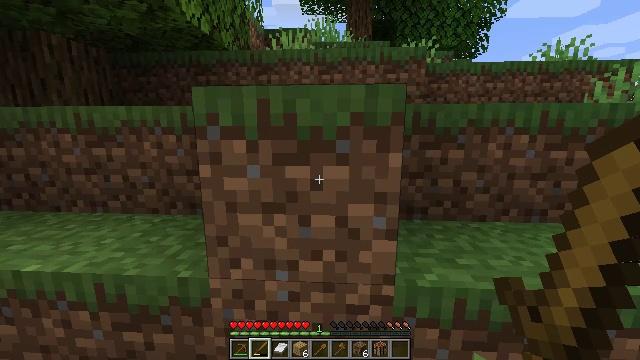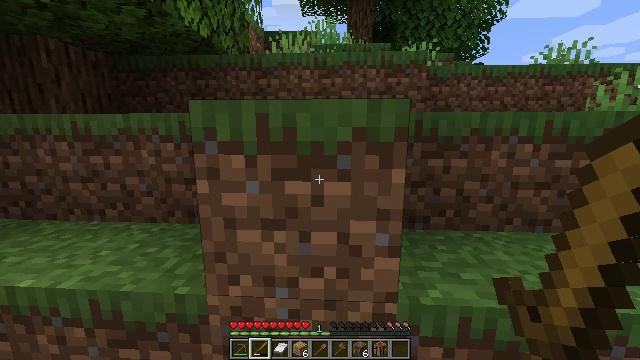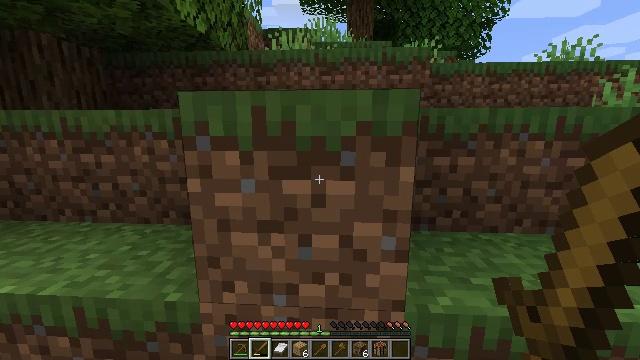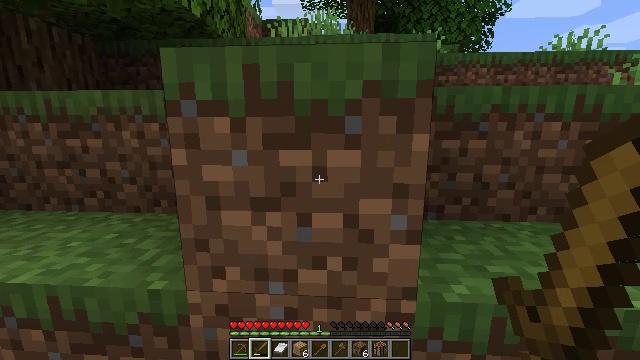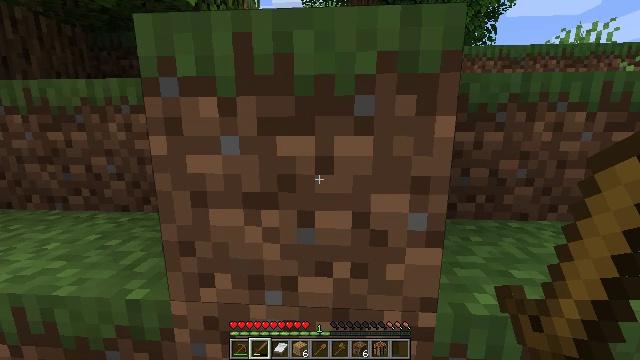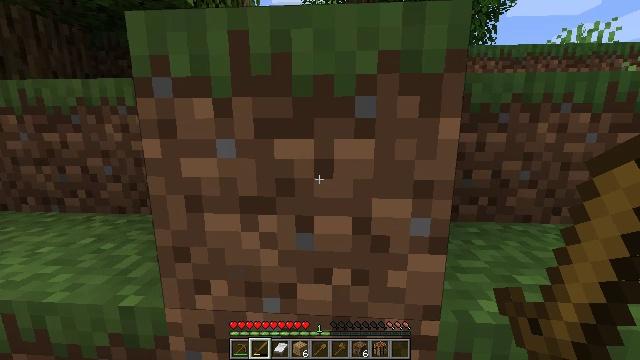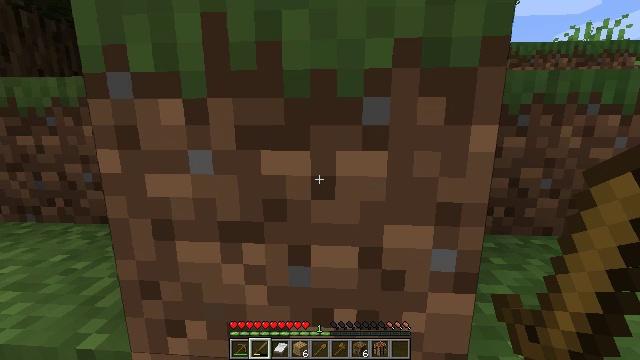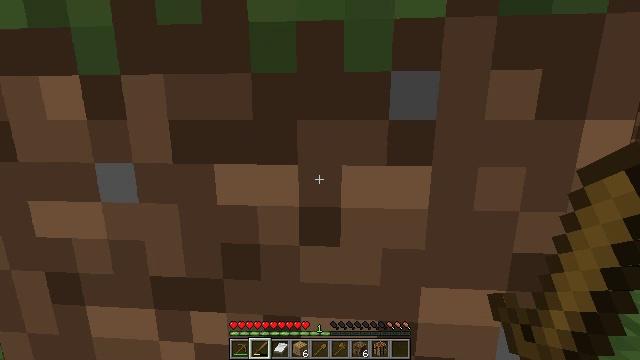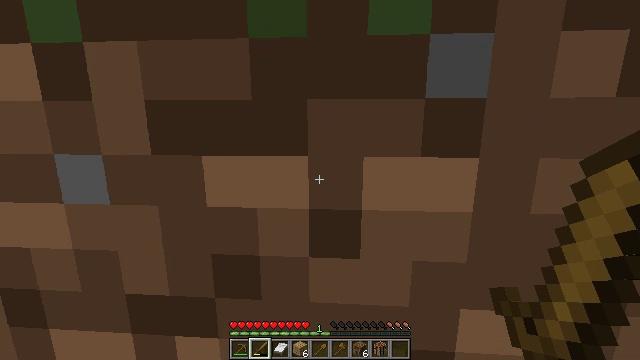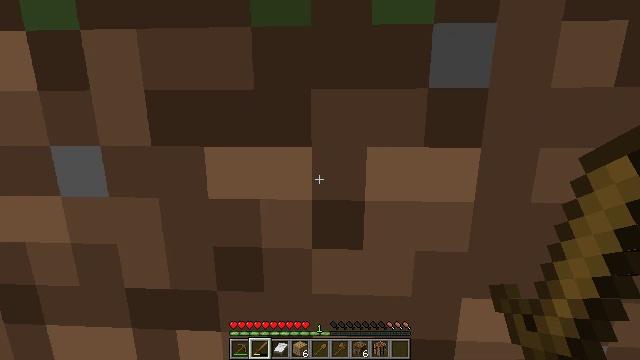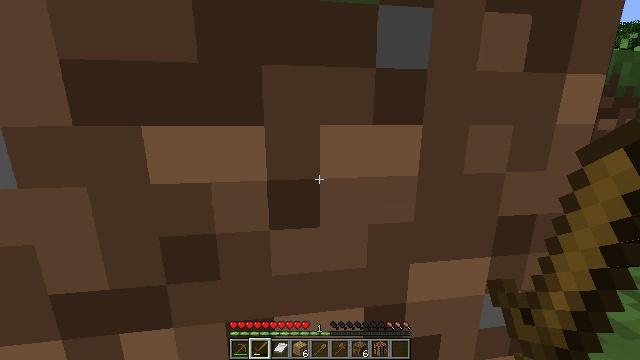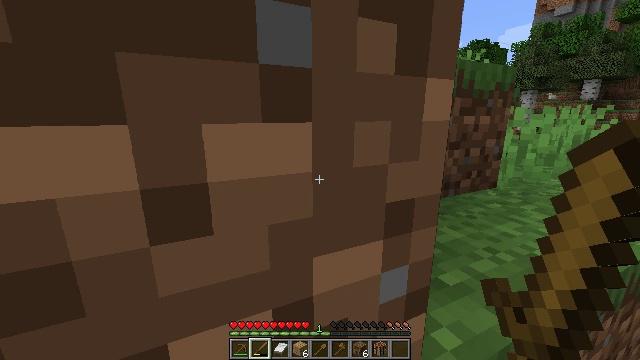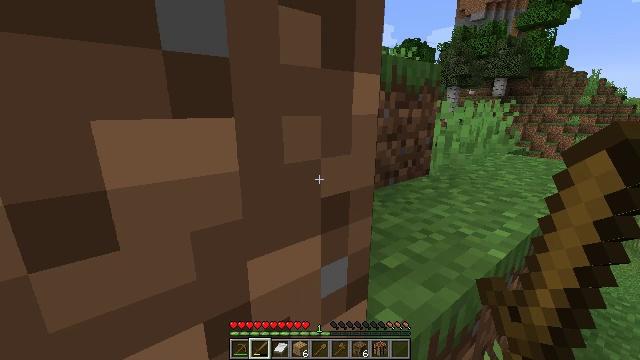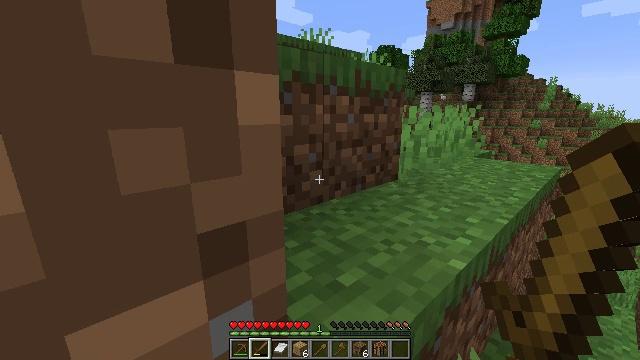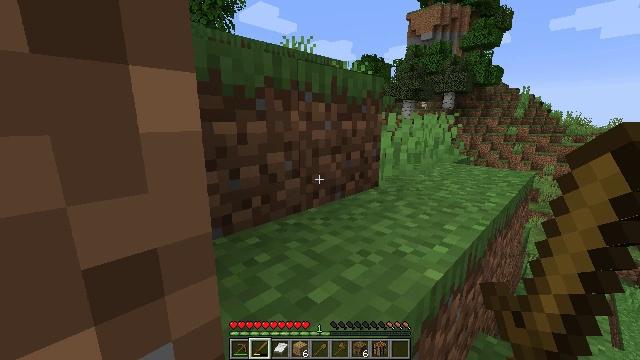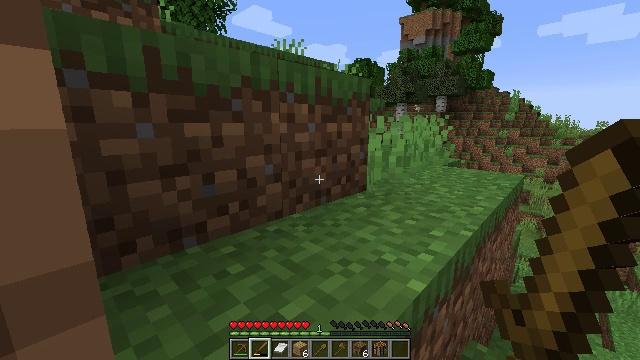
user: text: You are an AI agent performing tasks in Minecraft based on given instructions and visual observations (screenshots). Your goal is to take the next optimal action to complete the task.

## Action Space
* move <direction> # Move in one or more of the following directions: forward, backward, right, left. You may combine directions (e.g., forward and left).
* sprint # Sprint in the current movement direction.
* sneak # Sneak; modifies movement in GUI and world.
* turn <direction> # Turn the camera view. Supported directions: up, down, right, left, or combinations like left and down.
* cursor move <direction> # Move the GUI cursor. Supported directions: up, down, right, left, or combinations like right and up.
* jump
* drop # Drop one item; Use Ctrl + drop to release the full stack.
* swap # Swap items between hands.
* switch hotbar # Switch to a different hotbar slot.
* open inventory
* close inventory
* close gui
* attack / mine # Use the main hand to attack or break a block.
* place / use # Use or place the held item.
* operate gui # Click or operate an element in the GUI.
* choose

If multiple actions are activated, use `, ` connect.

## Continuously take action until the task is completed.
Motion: motion action
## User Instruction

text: Break oak leaves from the trees.
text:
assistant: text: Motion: move forward, sprint
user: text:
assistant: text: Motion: move forward, sprint
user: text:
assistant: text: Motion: move forward, sprint
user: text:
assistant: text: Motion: move forward, sprint
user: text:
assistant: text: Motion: move forward, sprint
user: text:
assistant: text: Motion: move forward, sprint
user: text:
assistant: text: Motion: move forward, sprint
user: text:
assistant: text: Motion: move forward, sprint
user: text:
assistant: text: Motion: move forward, sprint, turn right
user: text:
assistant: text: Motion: move forward, sprint, turn right and down
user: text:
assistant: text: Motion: move forward, sprint, turn right
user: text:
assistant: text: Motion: move forward, sprint, turn right and down
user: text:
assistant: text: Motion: move forward, sprint, turn right
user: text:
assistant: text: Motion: move forward, sprint, turn right and up
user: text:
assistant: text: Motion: move forward, sprint, turn right
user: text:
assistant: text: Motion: move forward, sprint
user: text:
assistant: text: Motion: move forward, sprint
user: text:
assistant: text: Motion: move forward, sprint
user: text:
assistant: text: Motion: move forward, sprint, turn left
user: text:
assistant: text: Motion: move forward, sprint, turn left, jump
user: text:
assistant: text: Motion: move forward, sprint, turn left and up, jump
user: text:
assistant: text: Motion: move forward, sprint, turn left and up, jump
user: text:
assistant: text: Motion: move forward, sprint, turn left and up, jump
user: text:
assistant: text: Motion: move forward, sprint, turn left and up
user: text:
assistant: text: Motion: move forward, sprint, turn left
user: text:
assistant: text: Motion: move forward, sprint
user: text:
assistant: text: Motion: move forward, sprint
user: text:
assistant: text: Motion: move forward, sprint, turn left
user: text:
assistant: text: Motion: move forward, sprint, turn left
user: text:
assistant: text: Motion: move forward, sprint, turn left